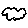
Label: cloud